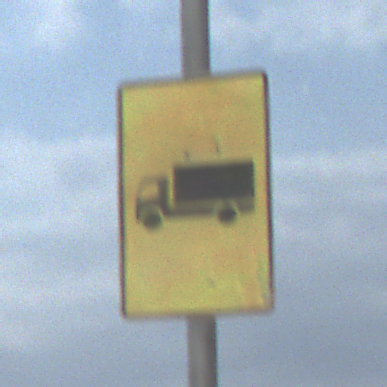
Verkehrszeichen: KFZZulaessigeGesamtmasse3Komma5TOhnePfeilsymbol
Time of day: Night
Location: Outdoor (Nature)
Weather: Overcast
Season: NotSpecified
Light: Artificial